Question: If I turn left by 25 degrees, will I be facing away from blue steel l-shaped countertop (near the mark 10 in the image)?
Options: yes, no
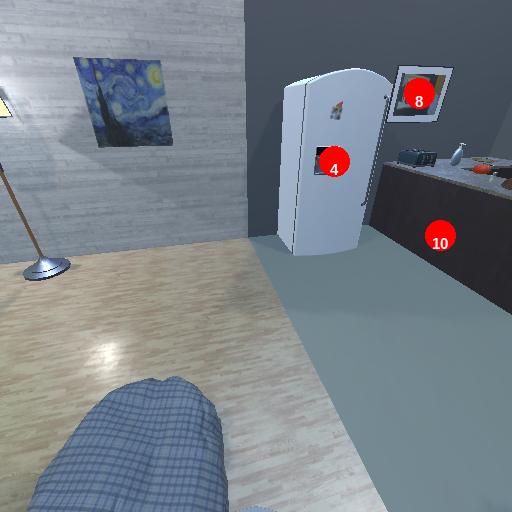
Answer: yes